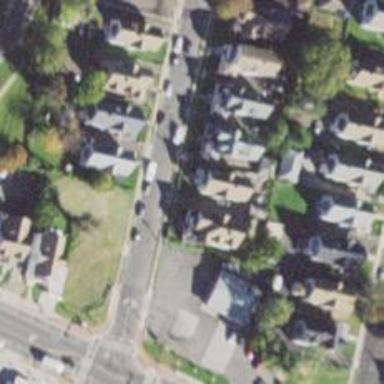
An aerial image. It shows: Neighbourhood designated as historic district.